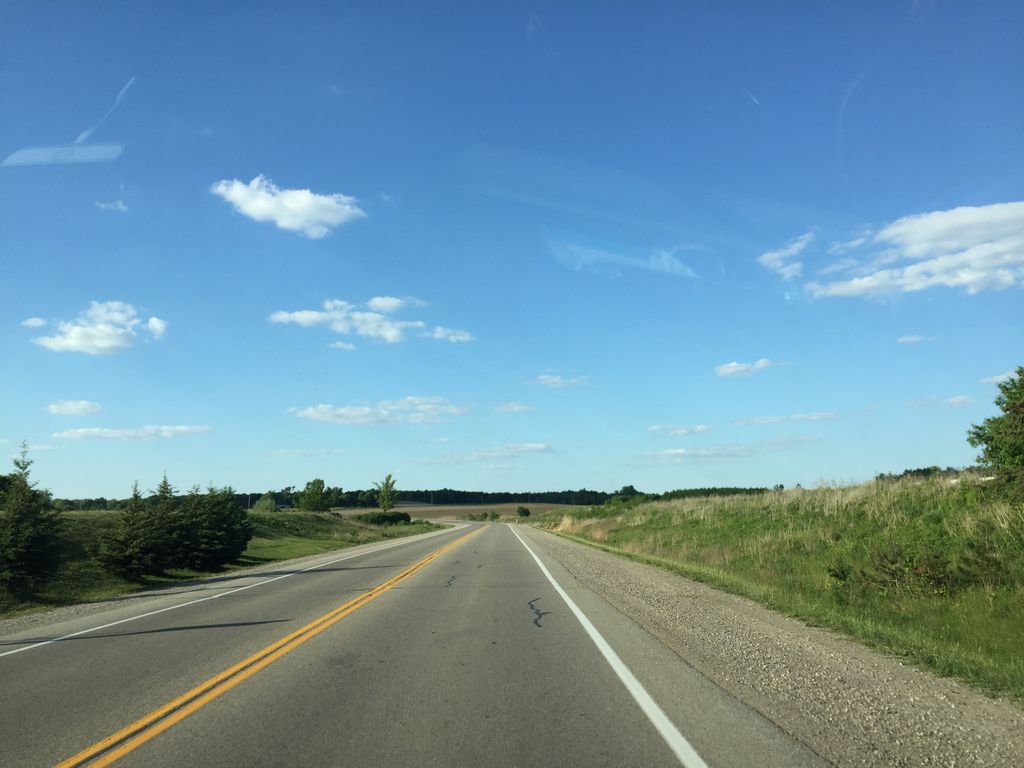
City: kitchener-waterloo